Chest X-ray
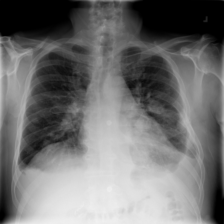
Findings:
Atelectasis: negative
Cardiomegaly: negative
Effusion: negative
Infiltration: negative
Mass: negative
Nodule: negative
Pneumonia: negative
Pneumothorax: negative
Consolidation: negative
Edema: negative
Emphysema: negative
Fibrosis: negative
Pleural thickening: negative
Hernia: negative